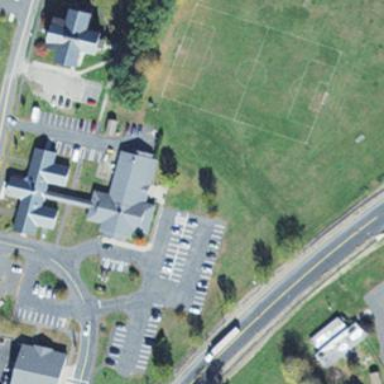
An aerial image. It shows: Community center building.